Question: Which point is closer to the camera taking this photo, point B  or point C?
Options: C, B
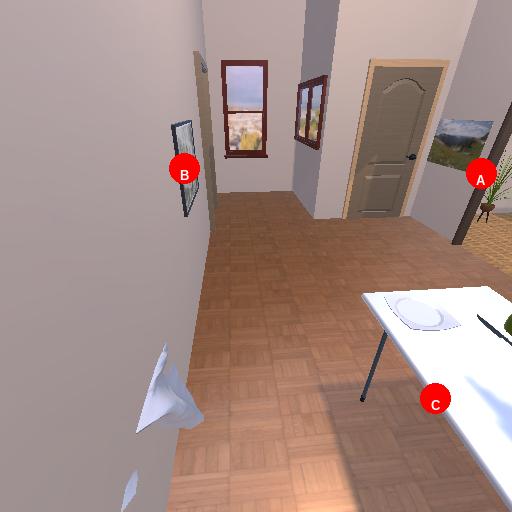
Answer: C